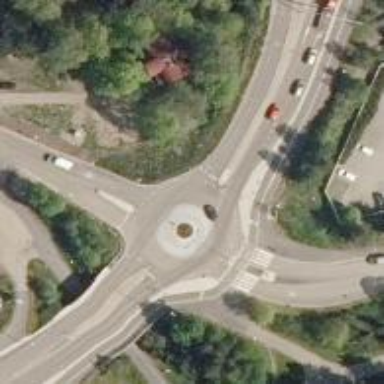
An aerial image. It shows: Secondary road made of asphalt leading to roundabout.